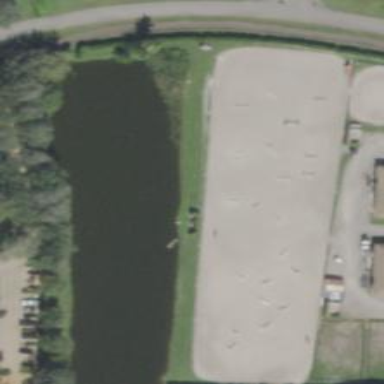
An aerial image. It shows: Sand pitch for equestrian sport activities.